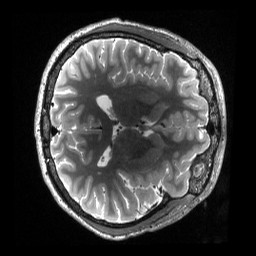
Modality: T2w
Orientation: axial
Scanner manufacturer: siemens
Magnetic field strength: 3 T
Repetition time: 3.2 s
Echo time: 0.563 s